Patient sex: F
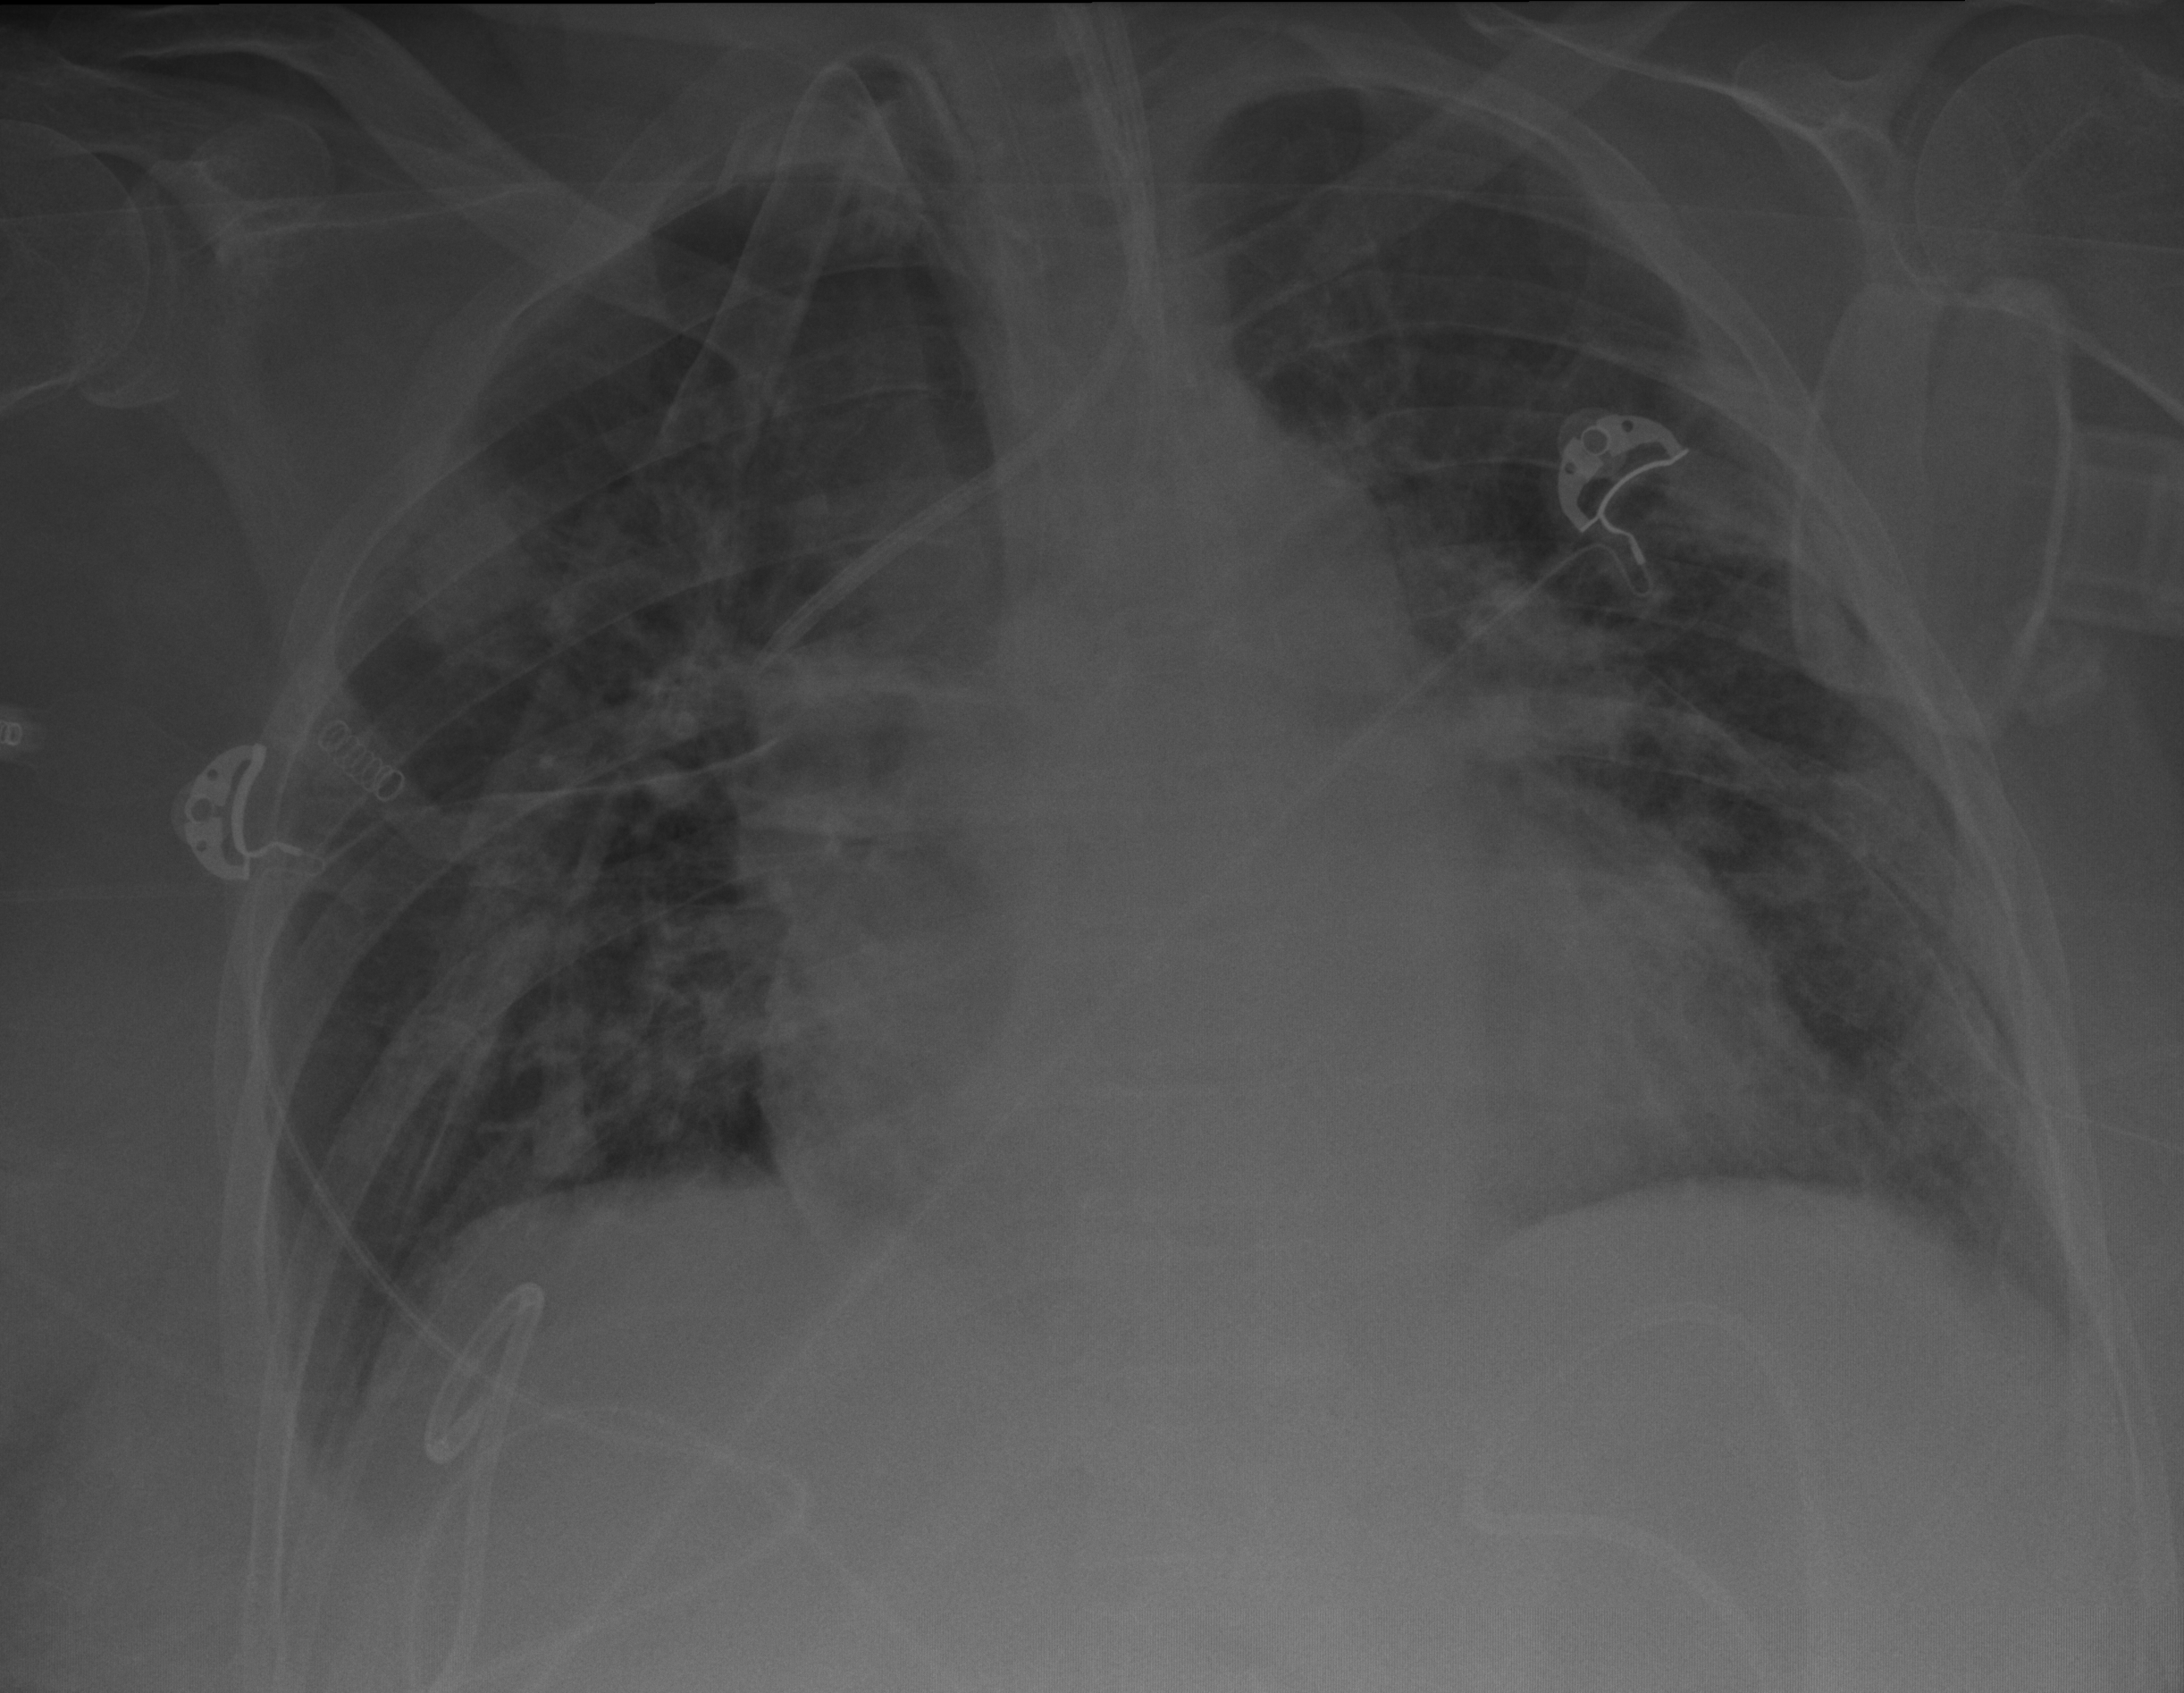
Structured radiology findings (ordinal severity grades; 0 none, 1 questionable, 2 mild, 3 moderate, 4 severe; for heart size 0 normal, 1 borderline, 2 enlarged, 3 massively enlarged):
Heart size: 2
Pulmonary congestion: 2
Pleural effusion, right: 1
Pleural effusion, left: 0
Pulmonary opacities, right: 3
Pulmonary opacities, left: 3
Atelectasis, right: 2
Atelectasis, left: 2